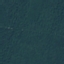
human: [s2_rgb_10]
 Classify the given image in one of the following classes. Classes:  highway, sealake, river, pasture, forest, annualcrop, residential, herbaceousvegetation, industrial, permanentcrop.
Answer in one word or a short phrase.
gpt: Forest